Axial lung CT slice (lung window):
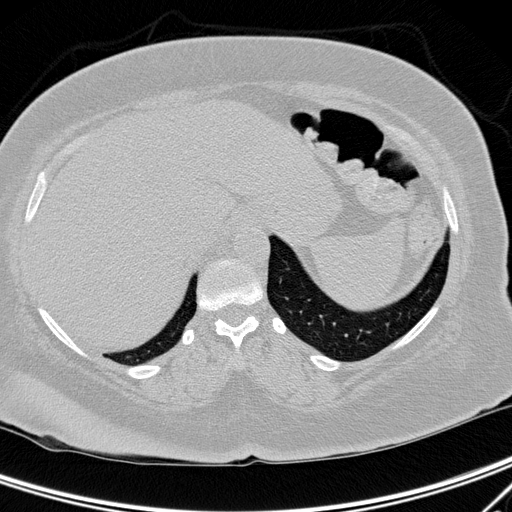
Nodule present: no